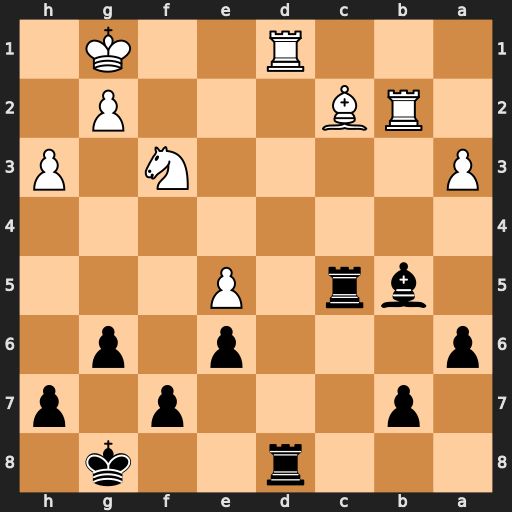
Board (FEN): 3r2k1/1p3p1p/p3p1p1/1br1P3/8/P4N1P/1RB3P1/3R2K1
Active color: b
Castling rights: -
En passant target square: -
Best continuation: Rxd1+ Bxd1 Rc1 Rd2 Ba4